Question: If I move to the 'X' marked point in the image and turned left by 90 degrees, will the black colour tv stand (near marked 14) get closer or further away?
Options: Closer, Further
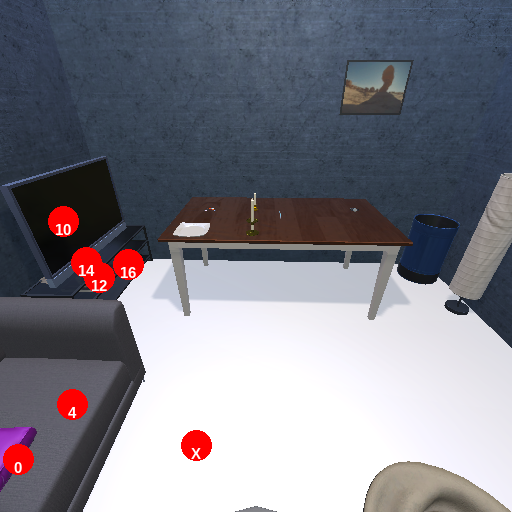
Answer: Closer